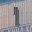
Label: 1